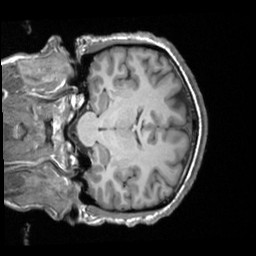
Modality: T1w
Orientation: coronal
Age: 22
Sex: female
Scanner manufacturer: siemens
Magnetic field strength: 3 T
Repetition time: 1.9 s
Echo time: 0.00226 s